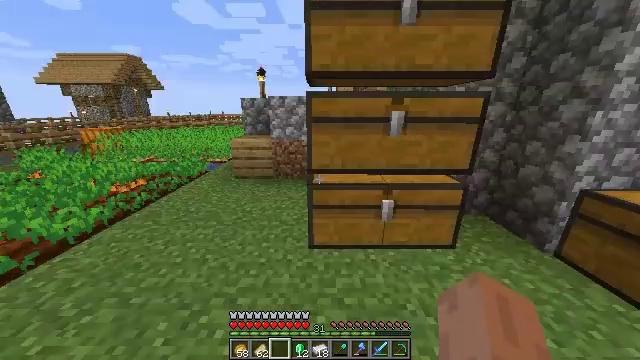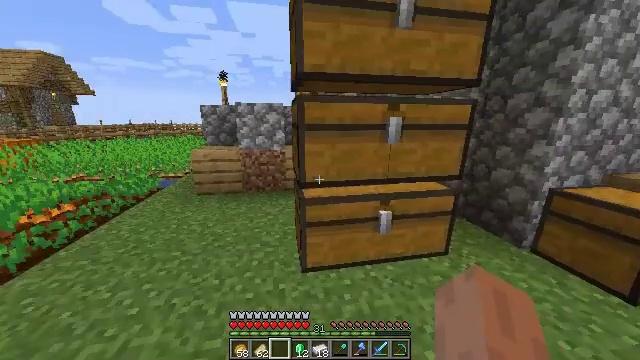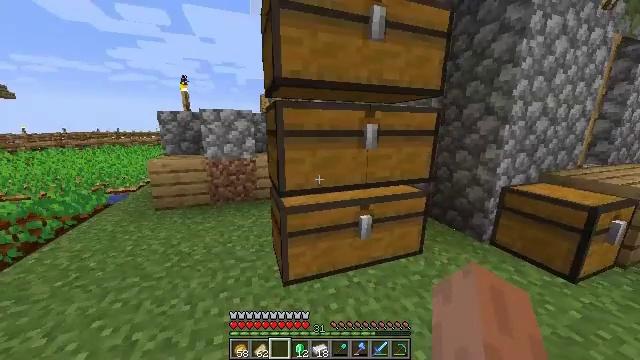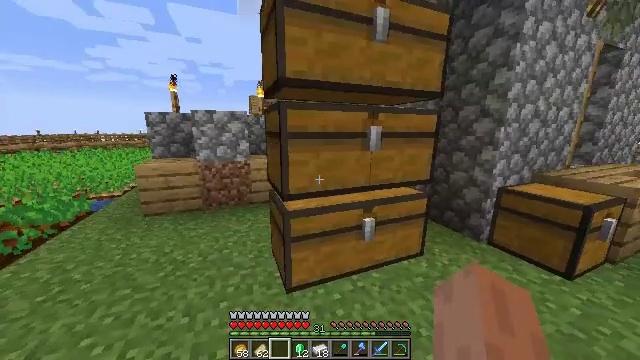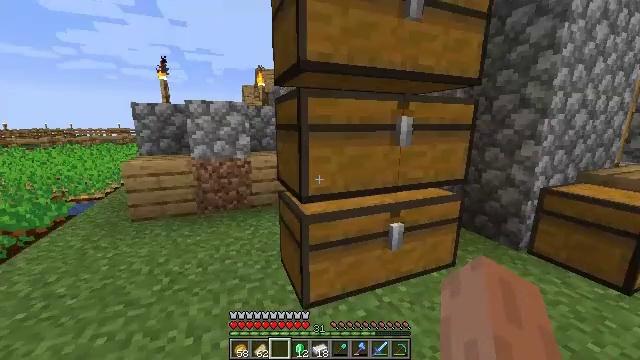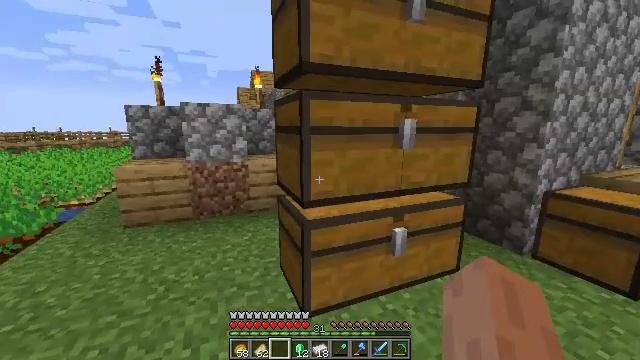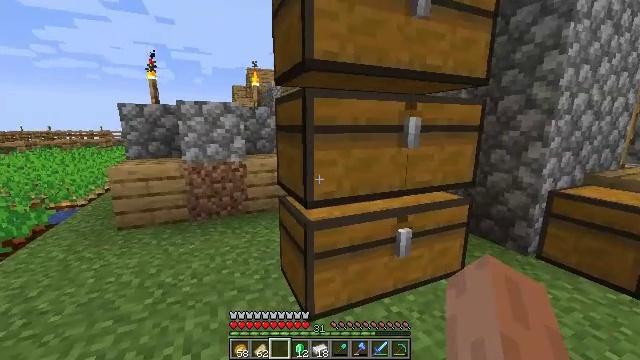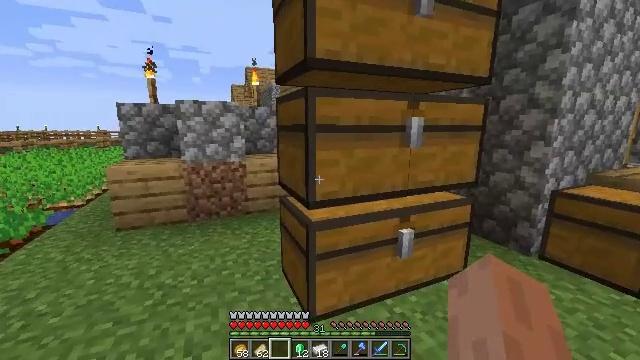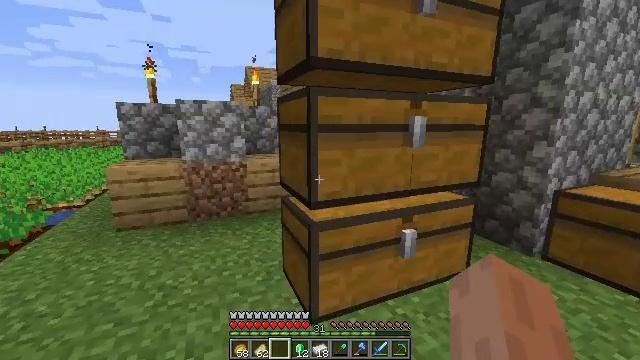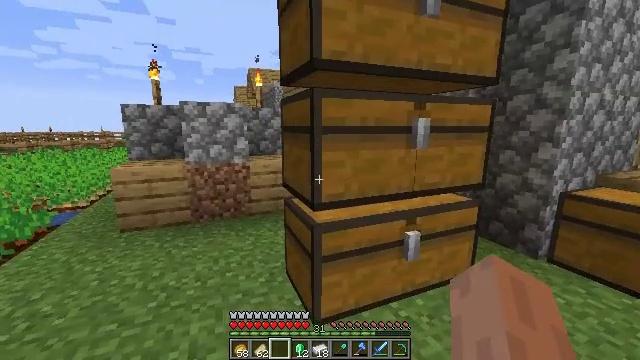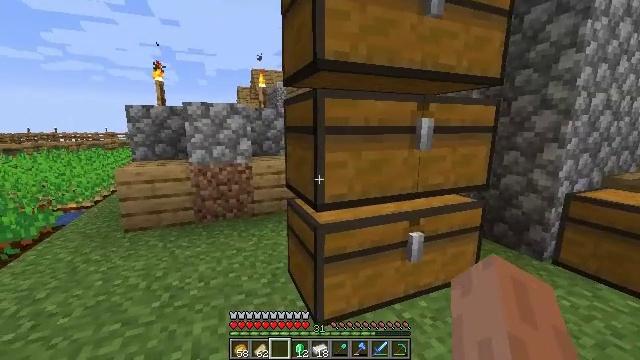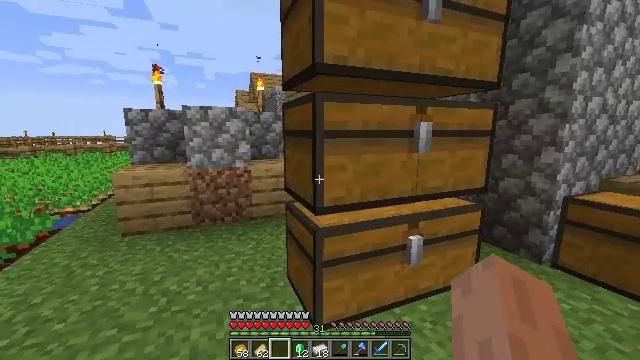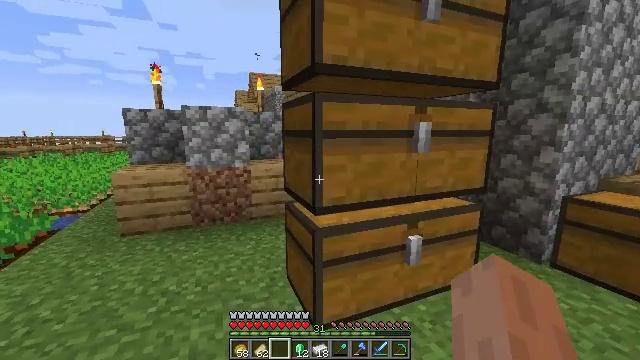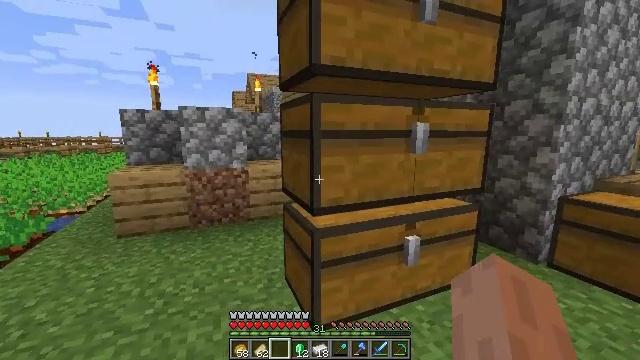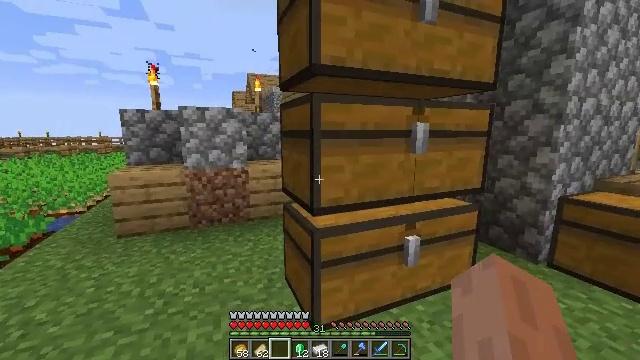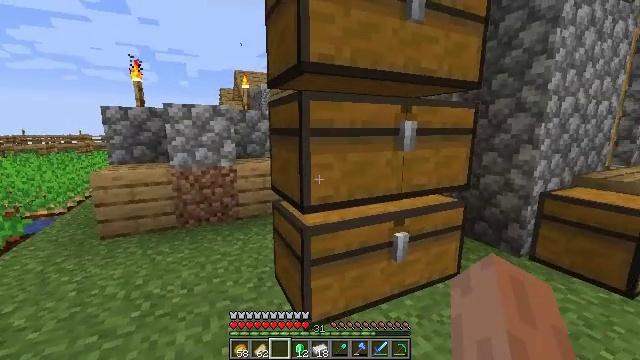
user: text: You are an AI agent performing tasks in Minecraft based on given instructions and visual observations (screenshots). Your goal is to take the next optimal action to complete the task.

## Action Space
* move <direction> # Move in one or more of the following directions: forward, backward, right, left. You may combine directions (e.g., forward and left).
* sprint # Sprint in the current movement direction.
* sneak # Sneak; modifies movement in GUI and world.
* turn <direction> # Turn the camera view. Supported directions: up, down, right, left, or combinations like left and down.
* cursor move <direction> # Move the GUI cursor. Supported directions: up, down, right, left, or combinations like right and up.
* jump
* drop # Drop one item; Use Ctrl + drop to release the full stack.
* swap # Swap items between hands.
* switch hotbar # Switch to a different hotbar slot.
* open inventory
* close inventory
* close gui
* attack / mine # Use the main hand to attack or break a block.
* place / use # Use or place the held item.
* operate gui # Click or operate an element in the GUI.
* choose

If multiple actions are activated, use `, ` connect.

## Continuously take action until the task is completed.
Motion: motion action
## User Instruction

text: Mine the oak fence from the structure.
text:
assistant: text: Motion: move forward and move left, turn right and up
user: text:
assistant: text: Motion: move left, turn right and up
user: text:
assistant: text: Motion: turn right
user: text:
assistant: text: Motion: no_op
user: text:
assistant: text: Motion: no_op
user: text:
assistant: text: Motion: no_op
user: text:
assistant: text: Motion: no_op
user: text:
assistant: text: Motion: no_op
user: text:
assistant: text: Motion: no_op
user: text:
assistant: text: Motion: no_op
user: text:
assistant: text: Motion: no_op
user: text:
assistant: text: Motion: no_op
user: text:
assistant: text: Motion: no_op
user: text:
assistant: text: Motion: no_op
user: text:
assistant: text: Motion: turn right
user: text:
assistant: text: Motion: turn right and down
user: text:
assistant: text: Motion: move forward, turn right
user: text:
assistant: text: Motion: move forward and move right, turn right
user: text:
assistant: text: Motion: move forward and move right, turn right
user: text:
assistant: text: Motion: move forward and move right, turn right
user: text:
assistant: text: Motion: move forward and move right, turn left
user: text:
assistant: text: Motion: move forward and move right
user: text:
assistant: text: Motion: move forward and move right
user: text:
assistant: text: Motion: move forward and move right
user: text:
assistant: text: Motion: move forward and move right, sprint
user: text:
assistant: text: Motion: move forward and move right, sprint
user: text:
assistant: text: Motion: move forward and move right, sprint
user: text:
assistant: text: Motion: move forward and move right, sprint, turn left
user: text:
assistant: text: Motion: move forward, sprint, turn left
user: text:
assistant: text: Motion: move forward, sprint, turn left